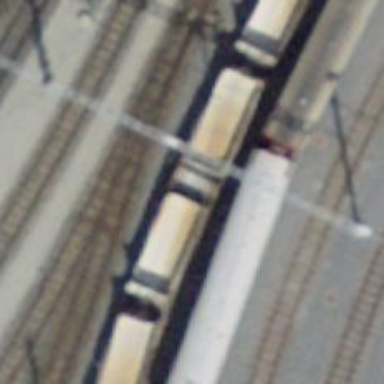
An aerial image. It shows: Narrow-gauge railway service yard with 1 track. The railway is electrified with contact line.